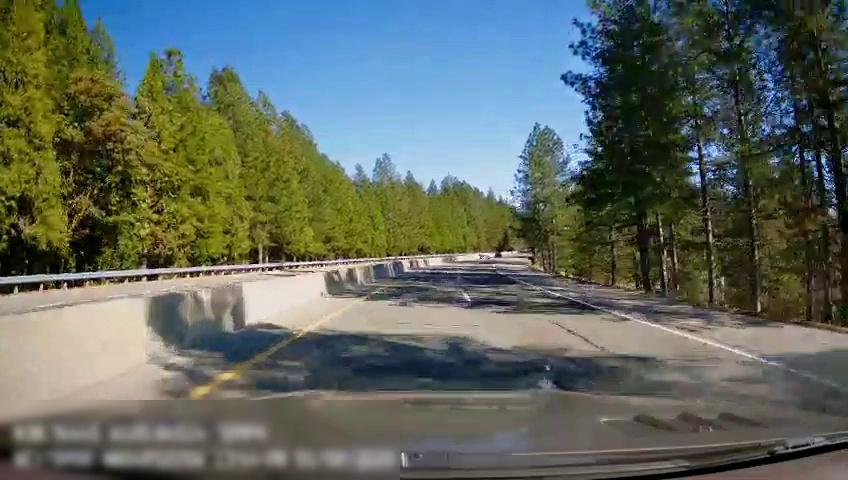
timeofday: Day
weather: Sunny
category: Drivable Space
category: Drivable Space
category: Vehicles | Car
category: Lanes | Alternate Lane
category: Lanes | Current Lane
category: Lanes | Alternate Lane
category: Lanes | Opposite Lane